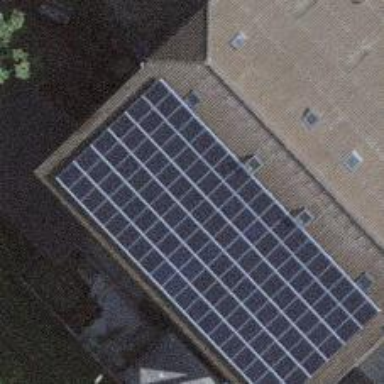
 consisting of solar photovoltaic panels."